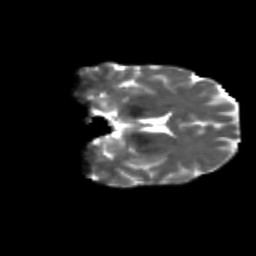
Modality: T2w
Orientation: coronal
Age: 50
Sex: female
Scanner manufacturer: siemens
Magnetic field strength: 3 T
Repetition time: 4.71 s
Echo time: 0.0906 s